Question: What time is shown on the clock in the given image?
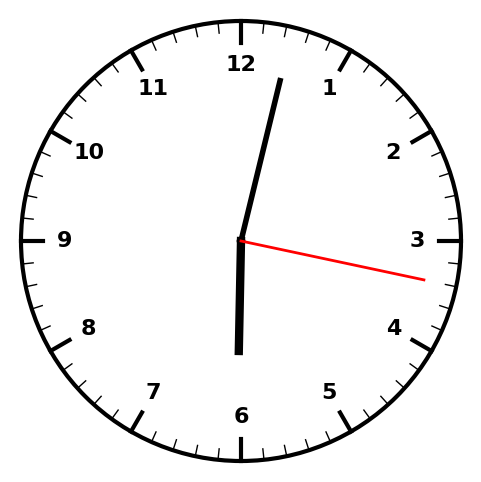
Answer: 06:02:17